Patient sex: M
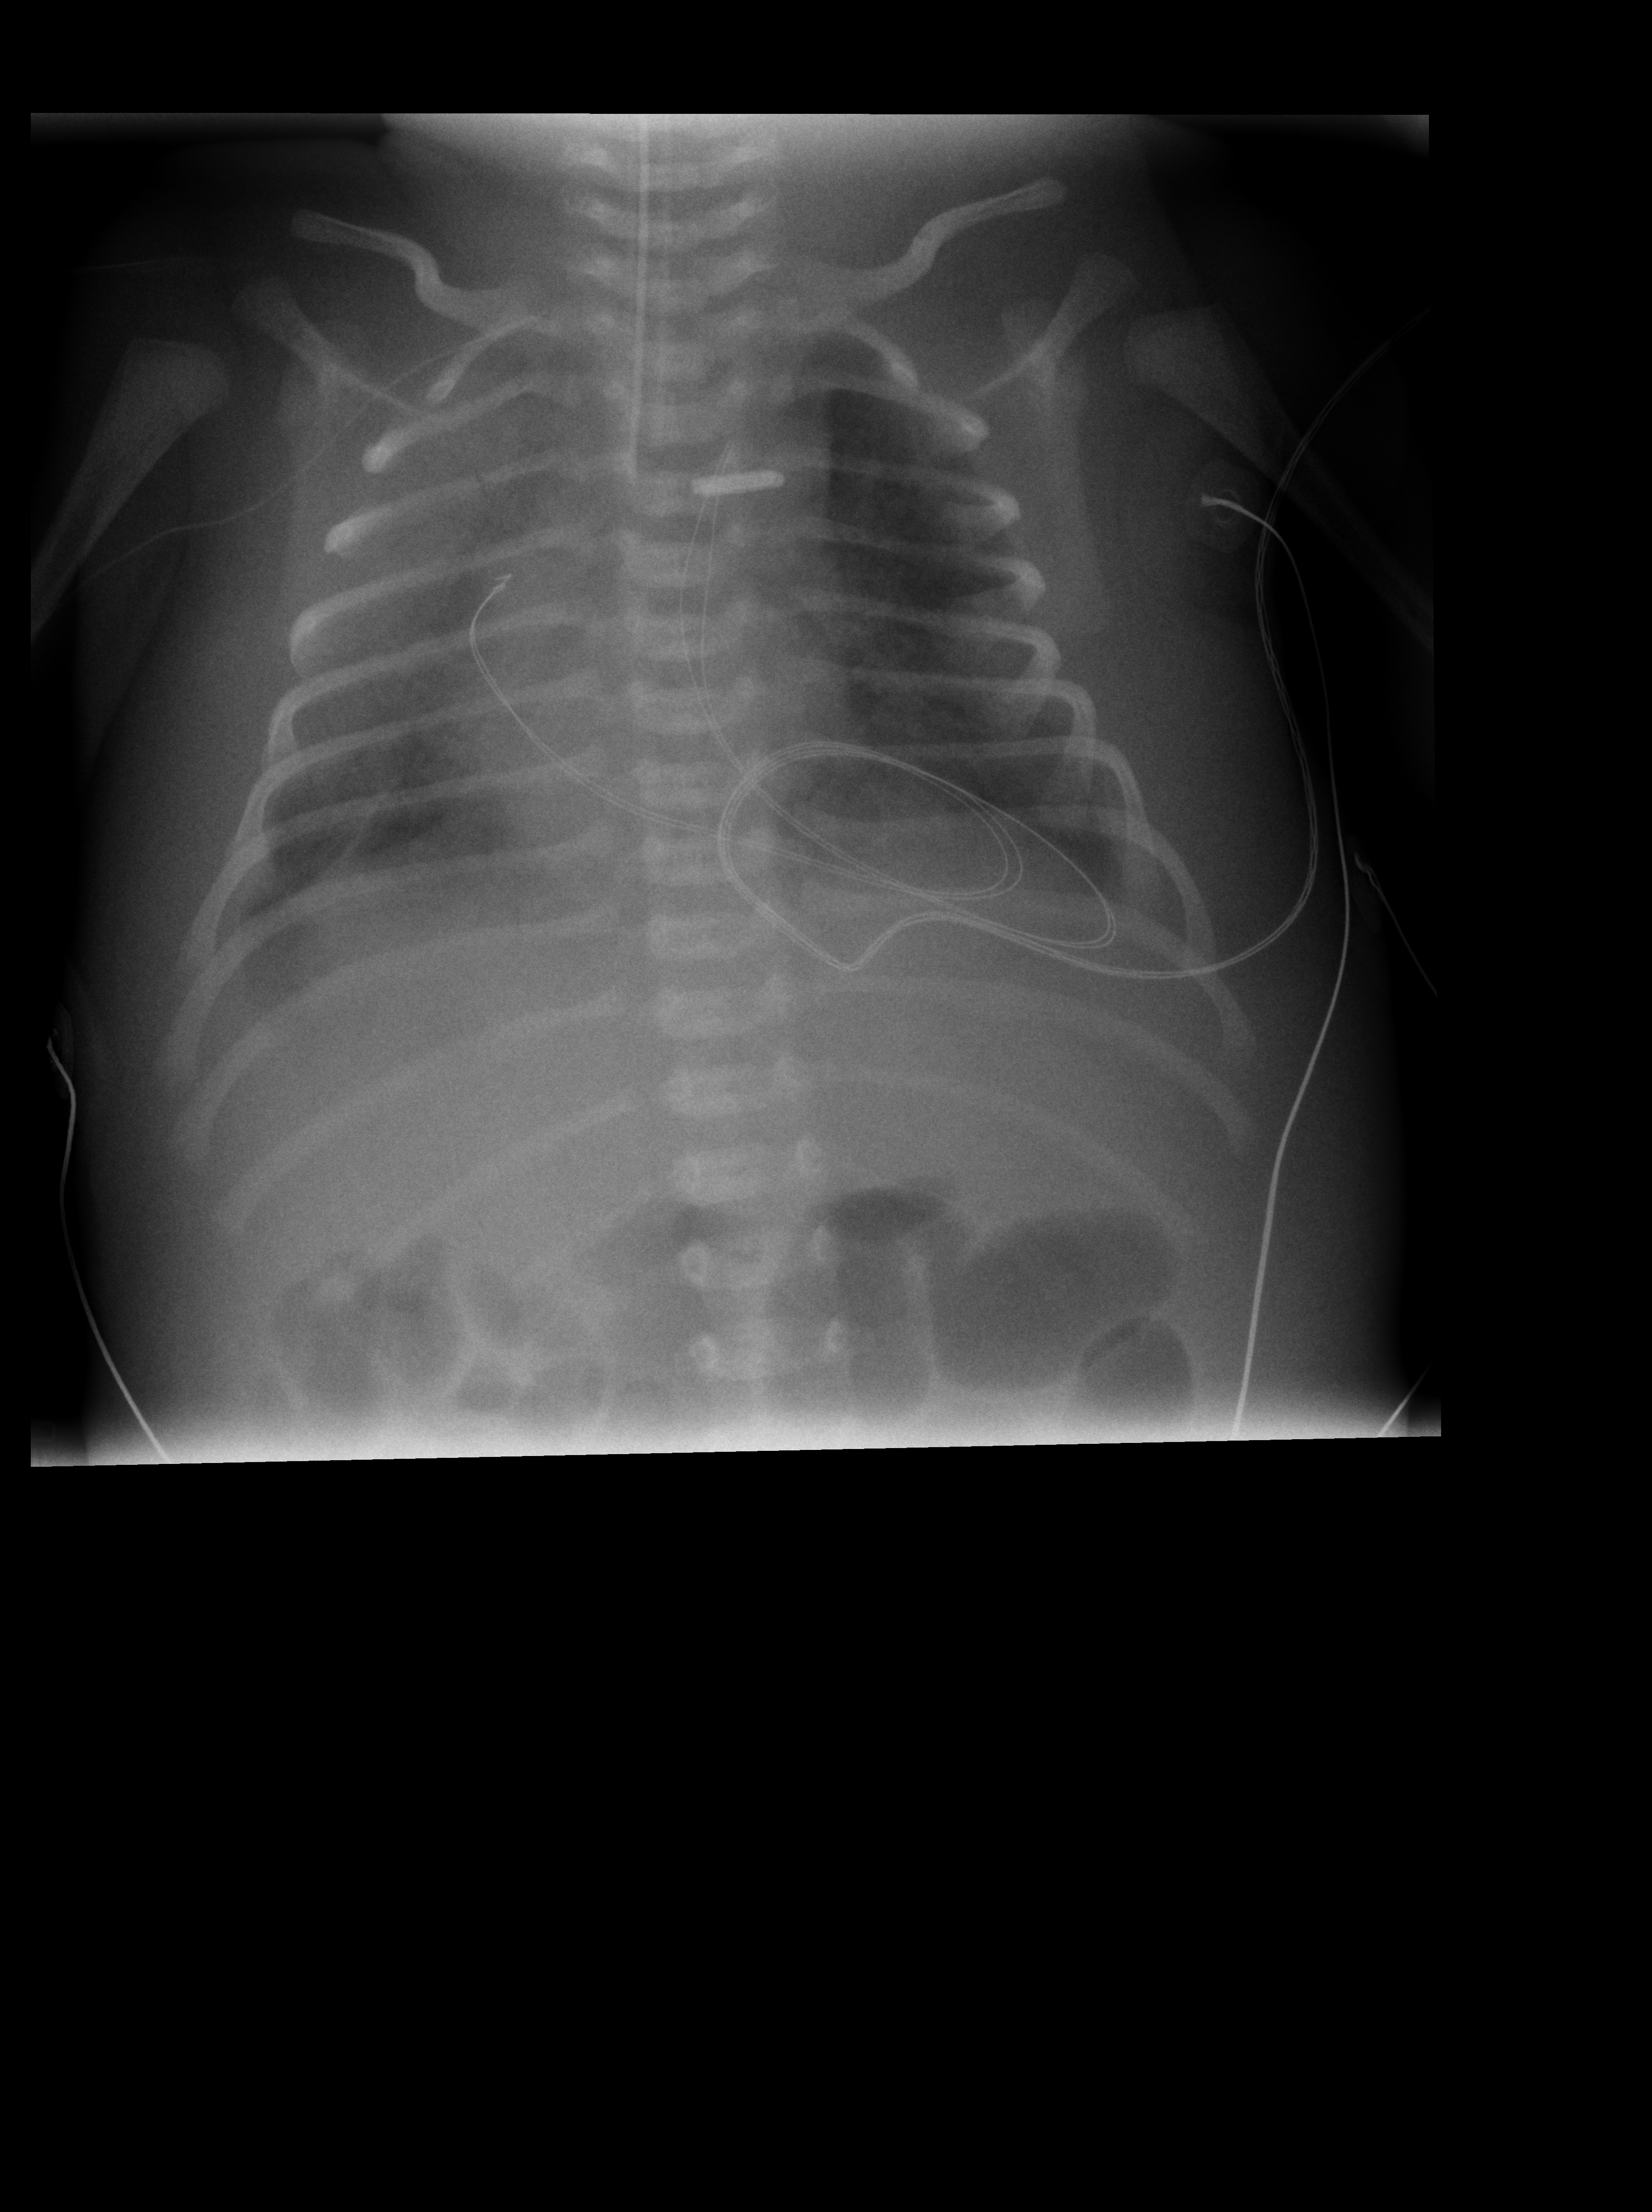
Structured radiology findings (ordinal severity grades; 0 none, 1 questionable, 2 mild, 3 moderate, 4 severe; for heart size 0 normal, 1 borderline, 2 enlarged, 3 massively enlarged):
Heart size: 0
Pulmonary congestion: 0
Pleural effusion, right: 3
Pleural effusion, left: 0
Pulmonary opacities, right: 0
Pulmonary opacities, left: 0
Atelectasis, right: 3
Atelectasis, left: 0